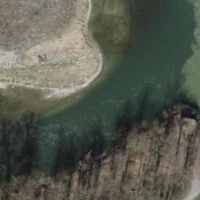
EUNIS habitat code: 15
Species observed at this site:
Corvus corone
Anas platyrhynchos
Sturnus vulgaris
Troglodytes troglodytes
Larus canus
Dendrocopos major
Fringilla coelebs
Clematis vitalba
Columba palumbus
Turdus merula
Phalacrocorax carbo
Phylloscopus collybita
Cygnus olor
Parus major
Erithacus rubecula
Hirundo rustica
Mergus merganser
Milvus milvus
Pica pica
Falco tinnunculus
Picus viridis
Motacilla alba